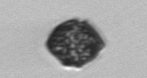
Label: Kryptoperidinium_triquetrum